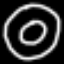
Label: donut